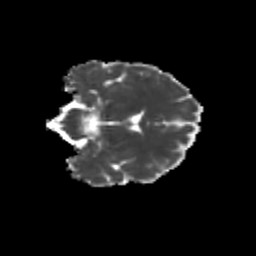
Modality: MD
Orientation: coronal
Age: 31
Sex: female
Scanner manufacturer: siemens
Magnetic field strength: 3 T
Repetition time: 3.5 s
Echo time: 0.104 s